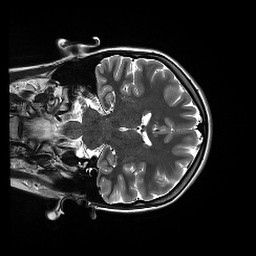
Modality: T2w
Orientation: coronal
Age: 18
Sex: female